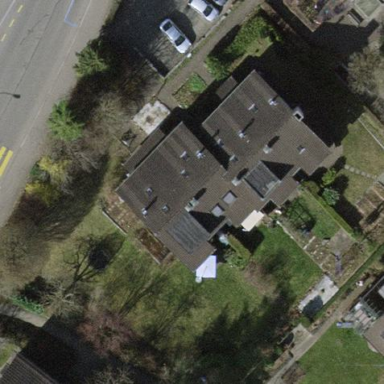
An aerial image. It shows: Terrace building.